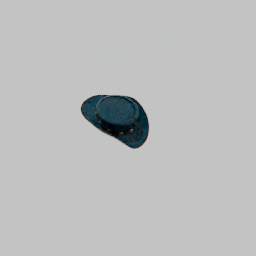
Label: people